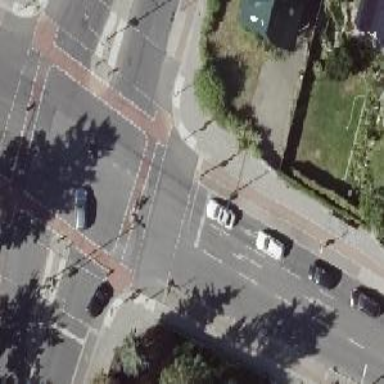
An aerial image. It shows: Road with traffic signals.